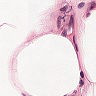
Metastatic tissue present: no